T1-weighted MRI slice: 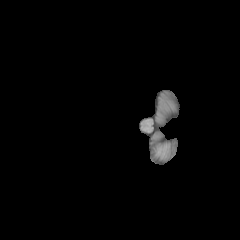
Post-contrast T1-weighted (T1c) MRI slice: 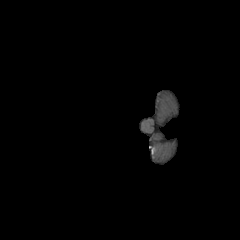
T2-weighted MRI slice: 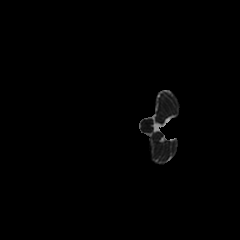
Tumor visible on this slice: no